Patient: sex F, age 65
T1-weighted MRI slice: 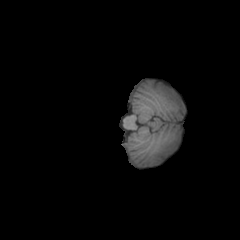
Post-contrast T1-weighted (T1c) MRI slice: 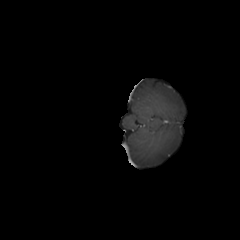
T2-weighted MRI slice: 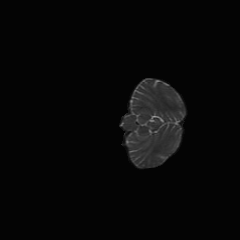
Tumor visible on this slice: no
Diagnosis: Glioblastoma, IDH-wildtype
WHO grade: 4